Field crop: maize
Growth stage: 1
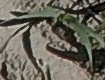
Species: sorghum